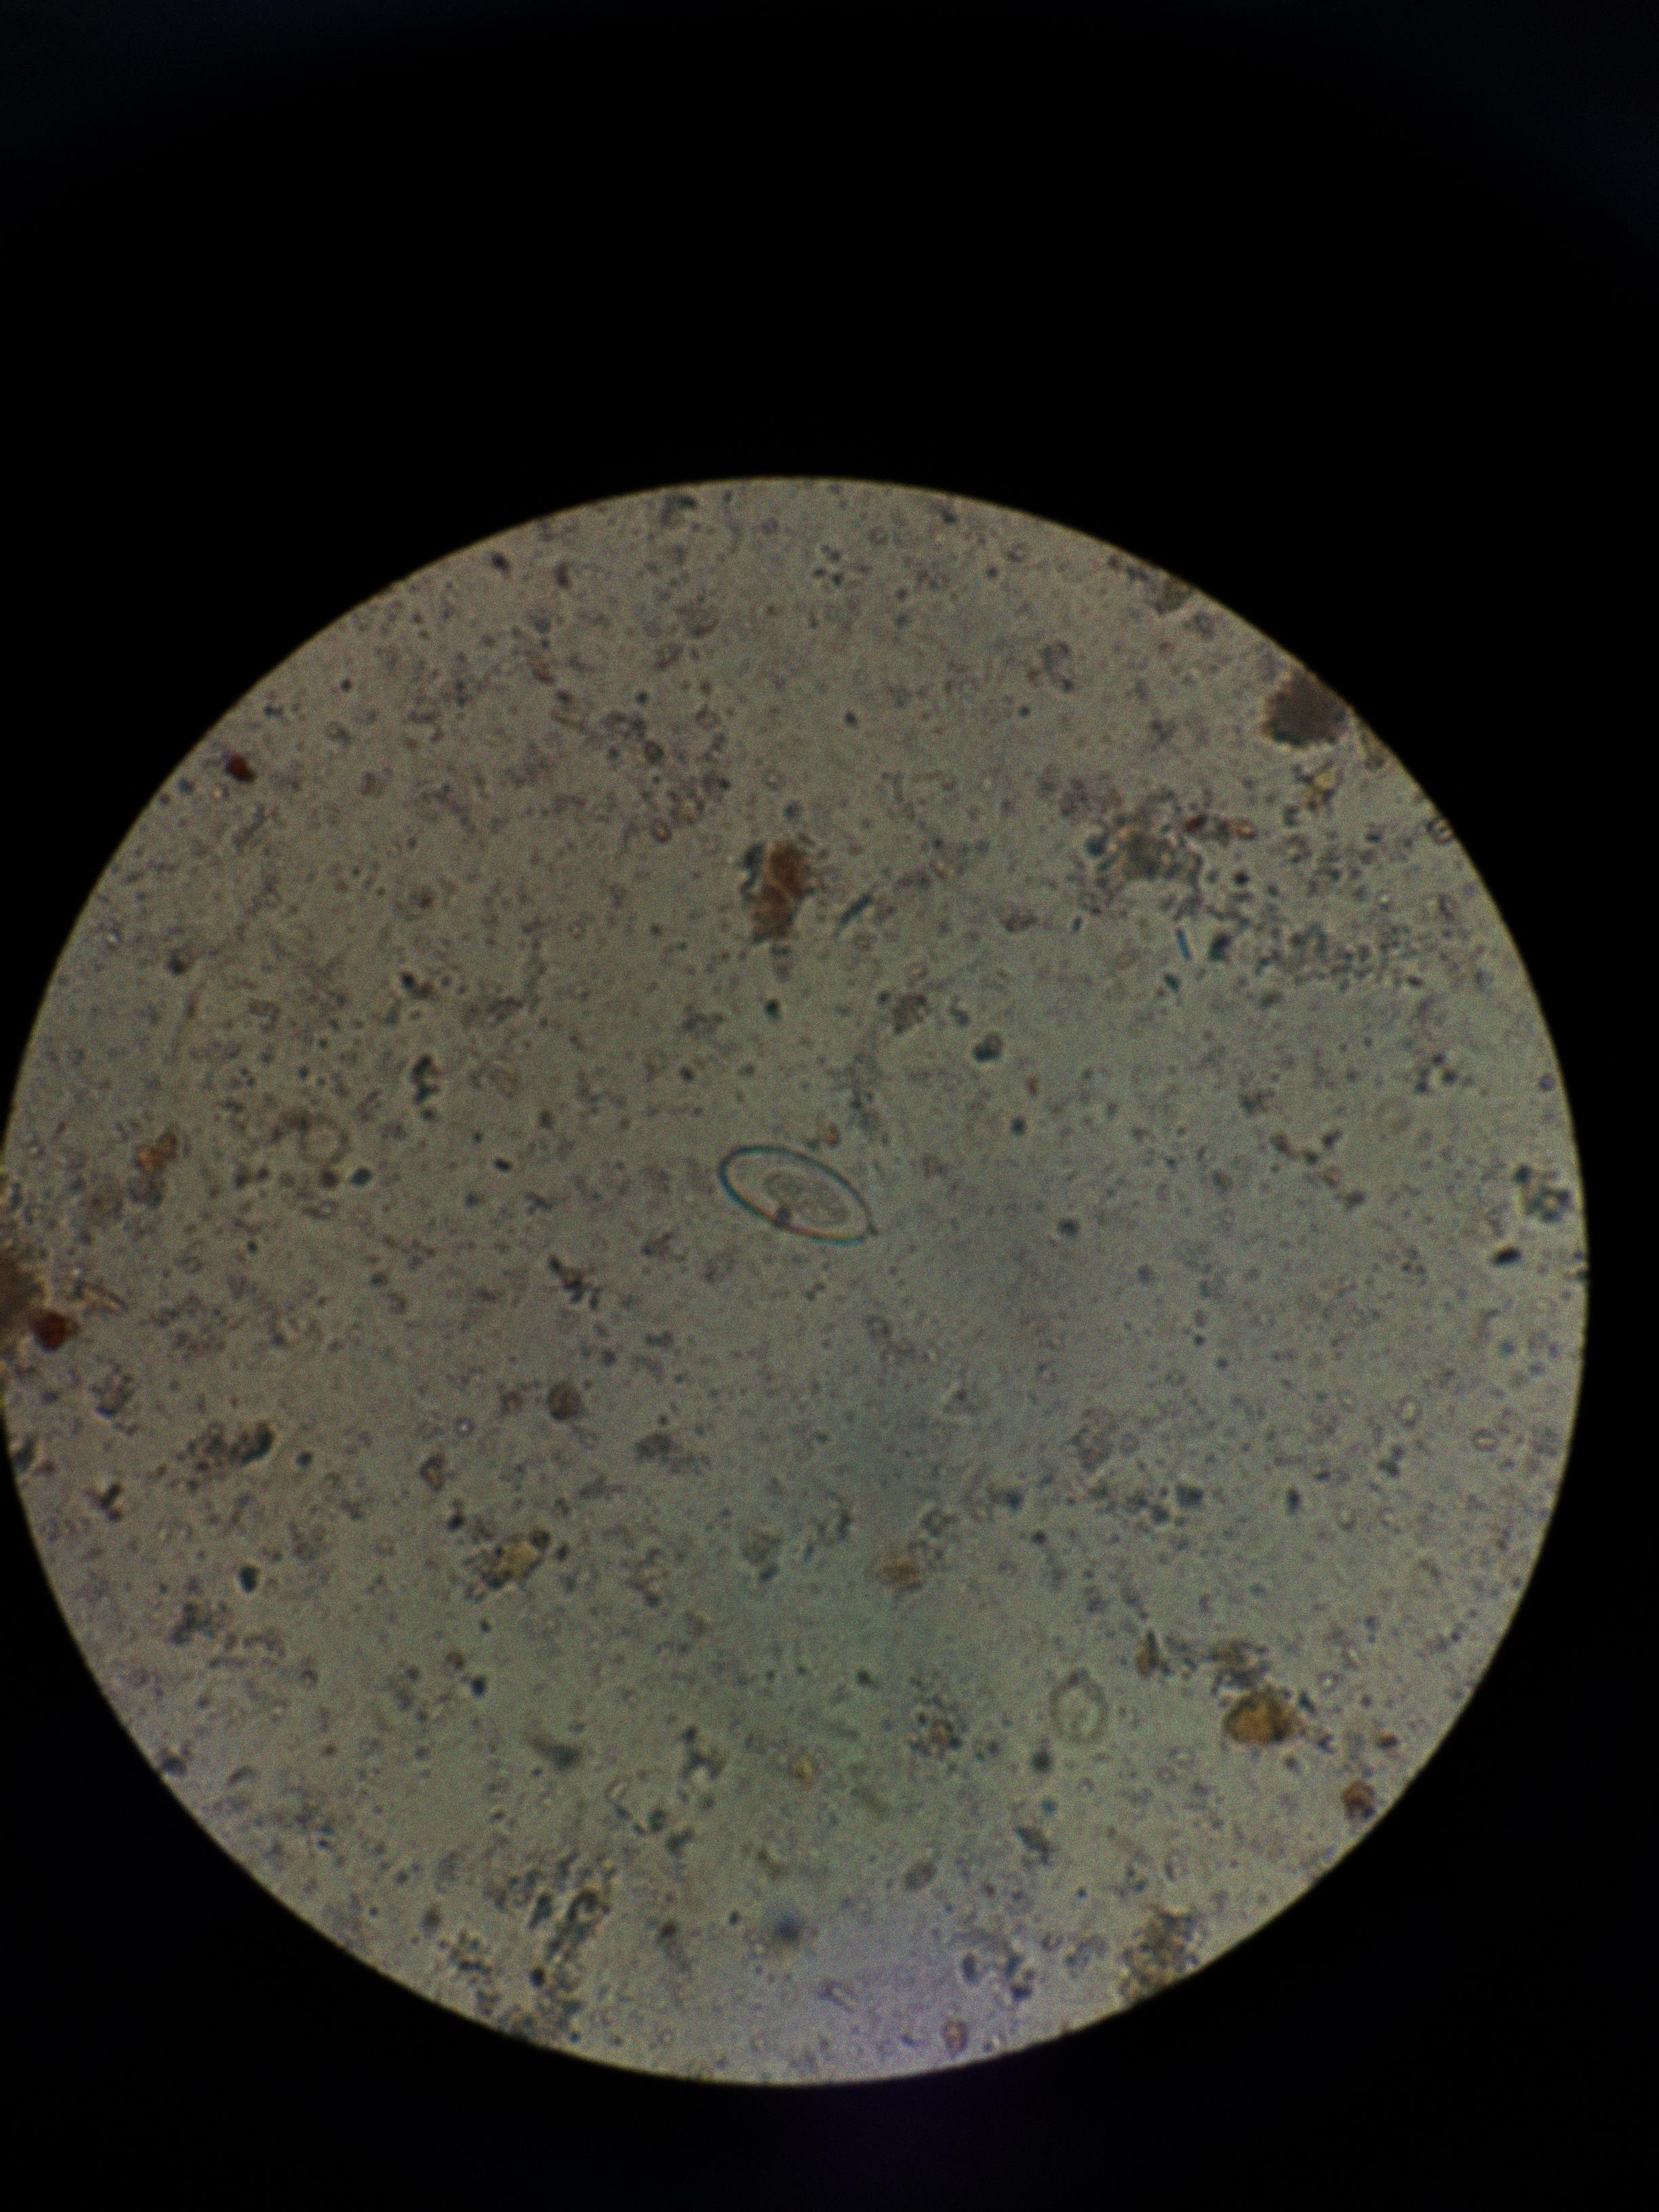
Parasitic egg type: Enterobius vermicularis